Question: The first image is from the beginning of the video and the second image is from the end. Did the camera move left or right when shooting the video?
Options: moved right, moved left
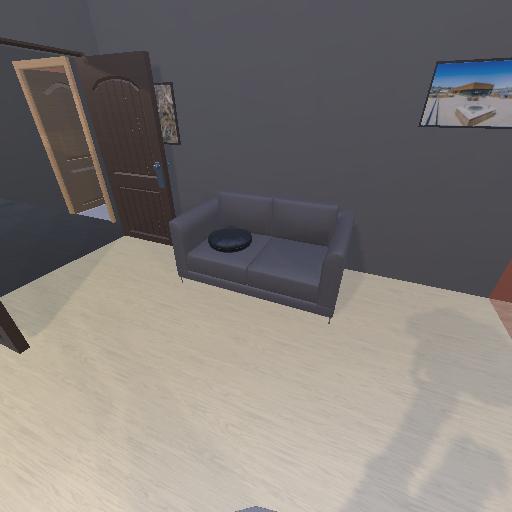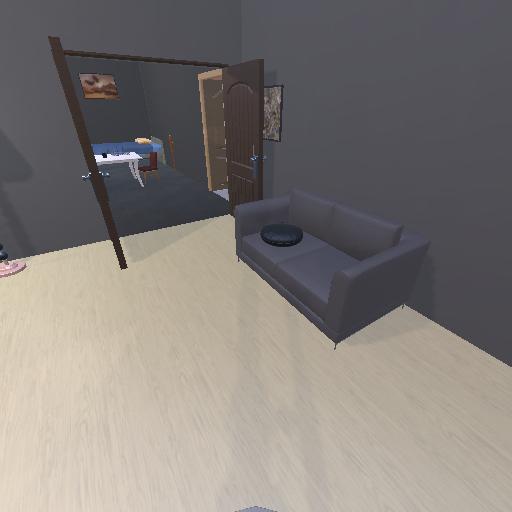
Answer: moved right